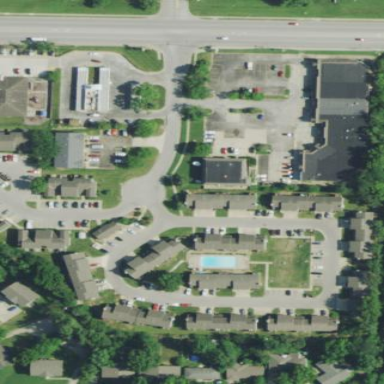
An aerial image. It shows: Residential area with apartments.